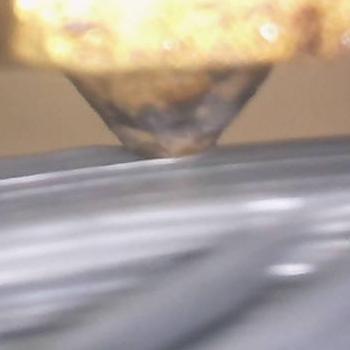
Flow rate: 200%